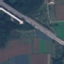
Label: Highway